Question: It's difficult to explain, but I'll try.

As you see on query_plan picture attached (It is query plan for query described below), there are 3 almost the same "blocks" - my question is WHY? It seems to me that when I have "all in one" (see below) query the "Init" block (that is rather heavy) is run three times with different filters instead of being SPOOLED and reused later.
This Query exec time is about 45secs.
It query could be presented in a form:
'''
-- Complex "All in One place" Query
WITH init as (
Init1 complex query here -- (10 sec to run) if executed alone
)
, step1 as ( select * from init .. joins... where ... etc ),
step2 as ( select *, row_number() over(__condition__) as rn from step1 where _filter1_)
, step3 as ( select * from step2 where __filter2_),
.... some more steps could be here ....
select *
into target_table
from step_N;
-- 45sec CPU time
'''
The important thing here is that I use those Step1, Step2, ..., StepN tables within "WITH" clause sequentially - Step 1 uses INIT table, so Step2 uses Step1 table, Step3 uses Step2 Table etc. I need this because of different rankings I process after every step that is used later for filtering.
If change this complex CTE query to (I put the result of query into table, then process other Steps without change):
'''
-- Complex query separated from the rest of the query
with Init as (
The same Init1 complex query here
)
select *
into test_init
from init;
-- 10sec CPU time
with step1 as ( select * from test_init .. joins... where ... etc ),
step2 as ( select *, row_number() over(__condition__) as rn from step1 where _filter1_) ,
step3 as ( select * from step2 where __filter2_),
.... some more steps could be here ....
select *
into target_table
from step_N;
-- 5sec CPU time
'''
I got about 15secs of exec time, that seems OK to me. Because 10sec is the 1st complex query that is difficult to improve.
So as a result I cant get this MS Sql server 2005 behavior? Could somebody explain this to me? It's rather interesting, I suppose!
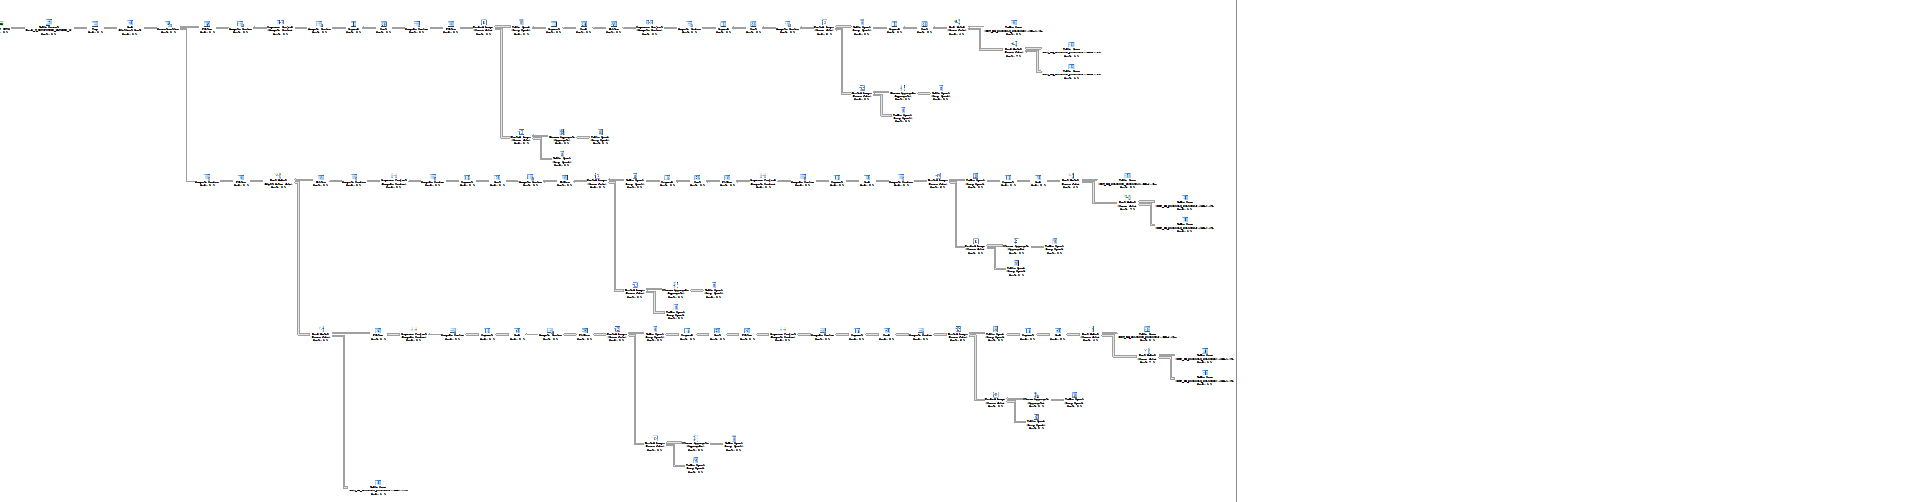
Answer: Looks like the optimizer thinks it would be faster to run the query thrice with different conditions. The optimizer is not always right.
It's actually pretty common to use a temporary table to force SQL Server to do the whole complex query first. Usually, you'd use a temporary table instead of 'test_init':
'''
insert into #temptbl select * from Init
'''
A temporary table is also used by SQL Server to store the results of joins and subqueries. Using a temporary table does not negatively impact performance.